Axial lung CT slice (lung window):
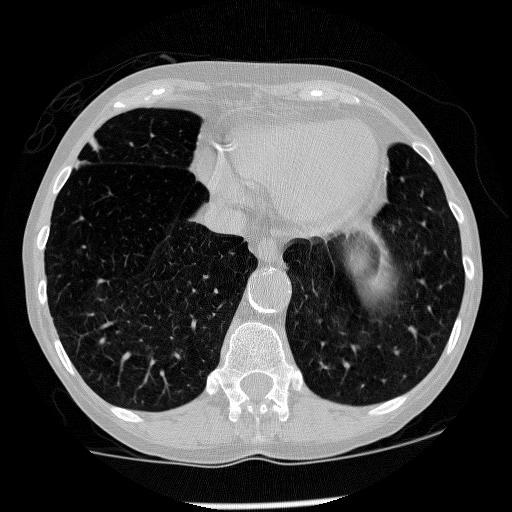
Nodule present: no